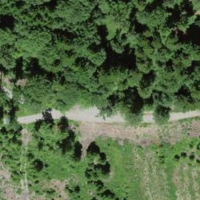
EUNIS habitat code: 43
Species observed at this site:
Milvus milvus